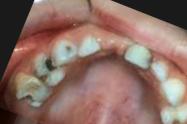
Condition: Caries